Field crop: maize
Growth stage: 2
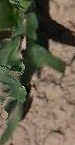
Species: maize